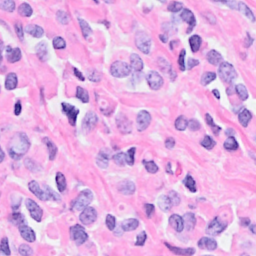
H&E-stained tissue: Breast